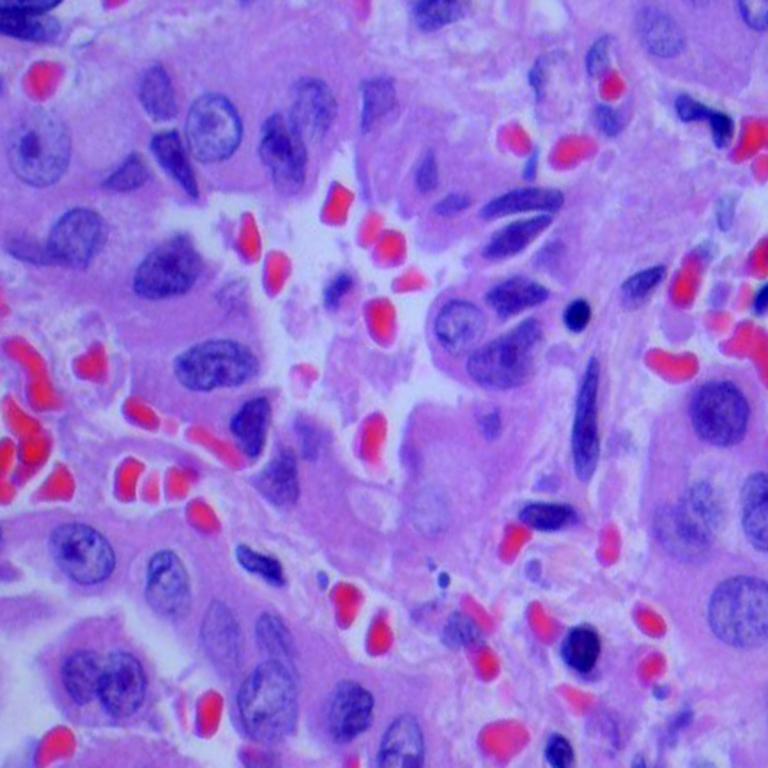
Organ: lung
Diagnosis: adenocarcinomas